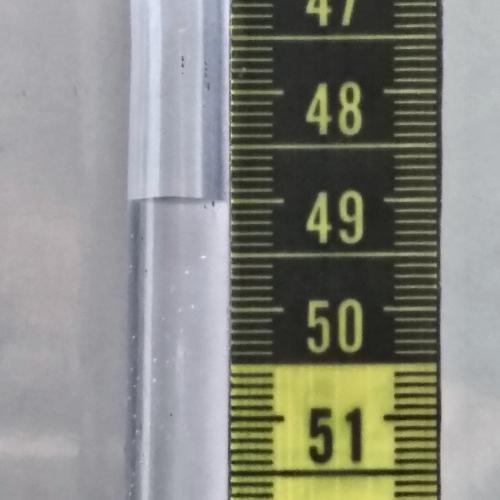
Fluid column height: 49.0 cm